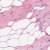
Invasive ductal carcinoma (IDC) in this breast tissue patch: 0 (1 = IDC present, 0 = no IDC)